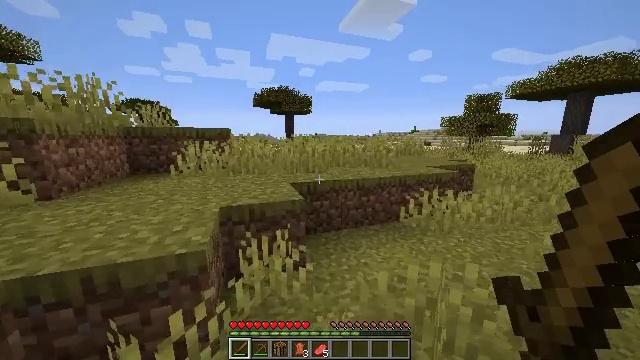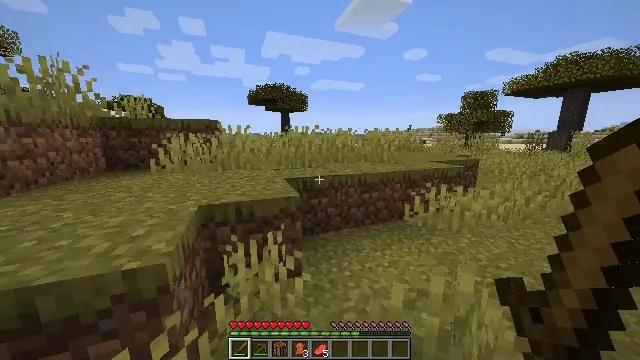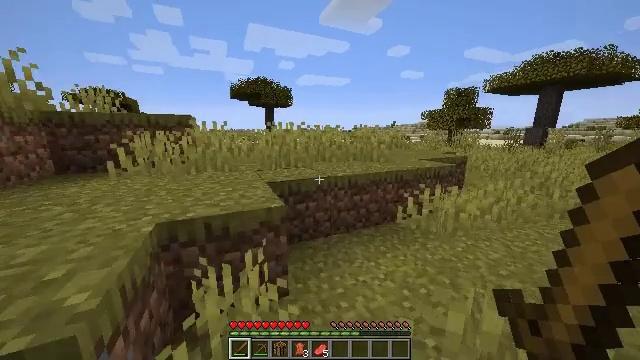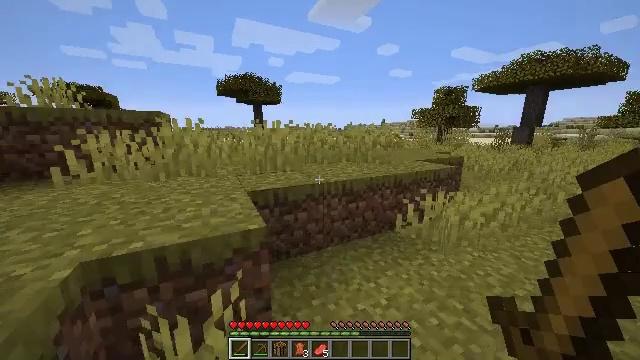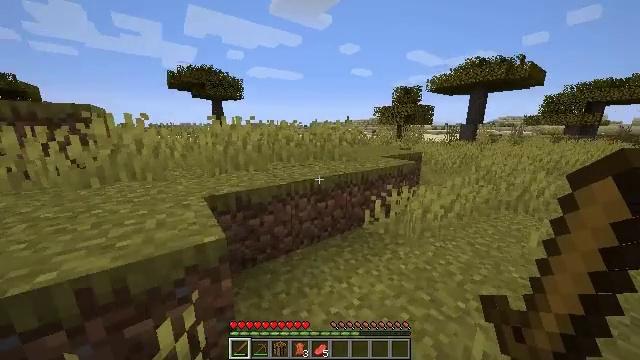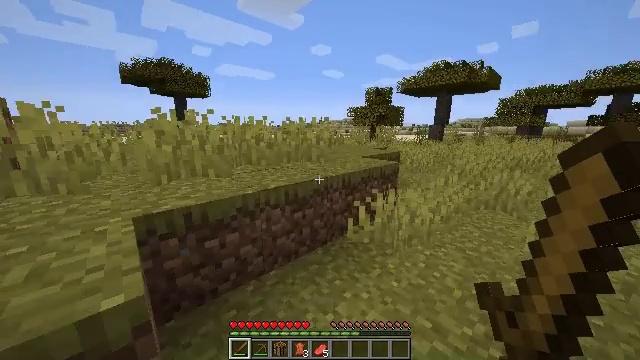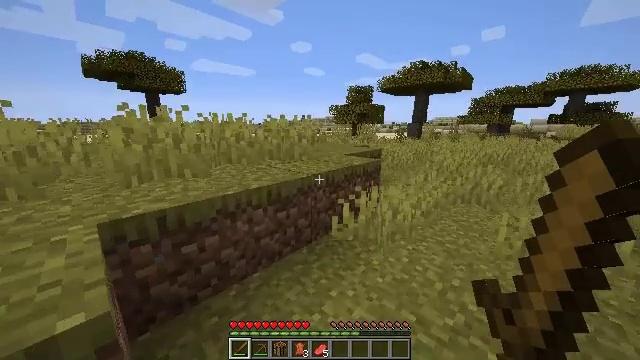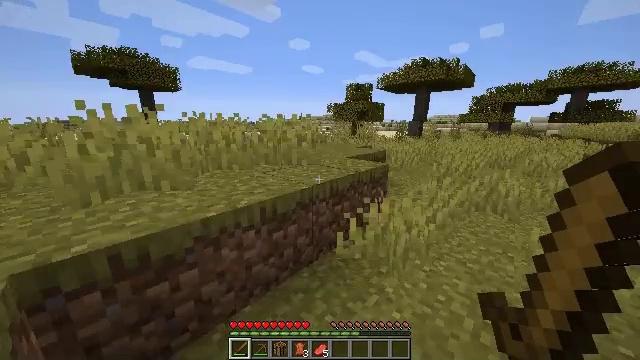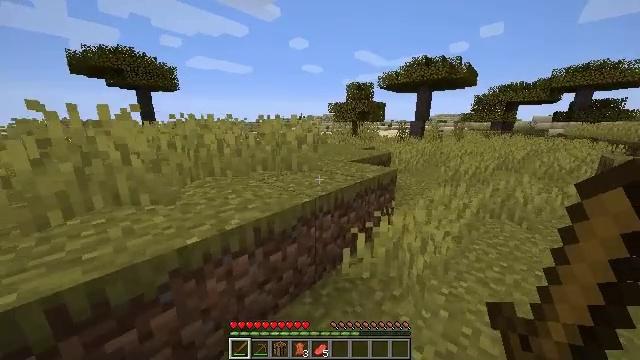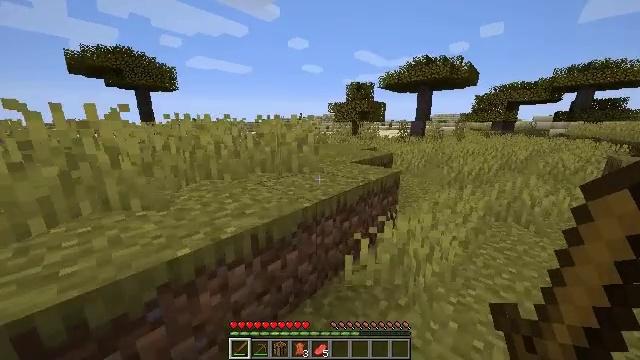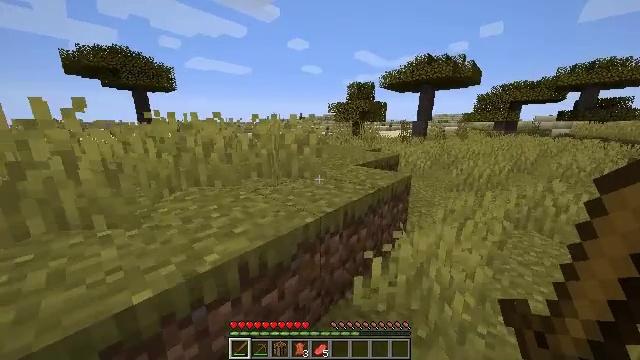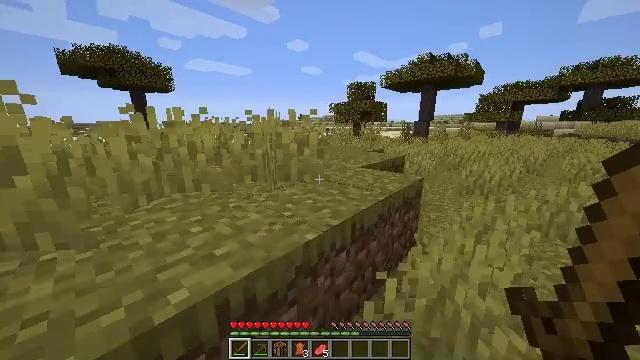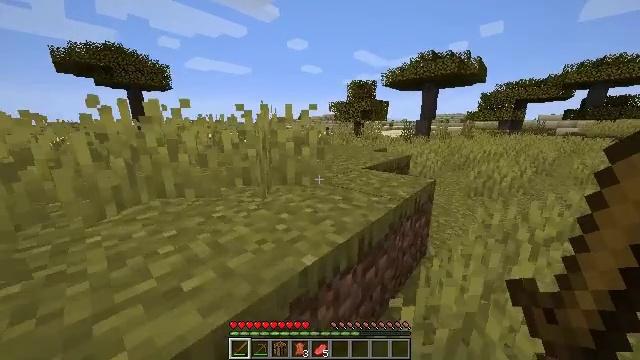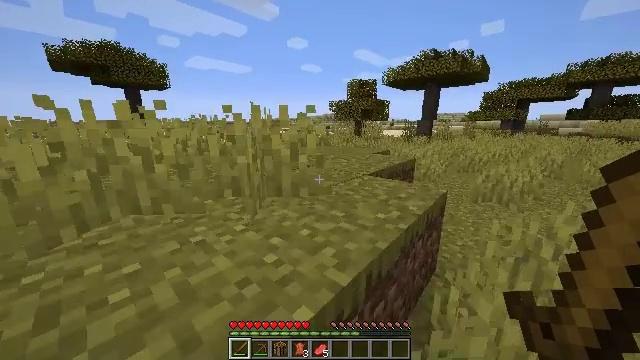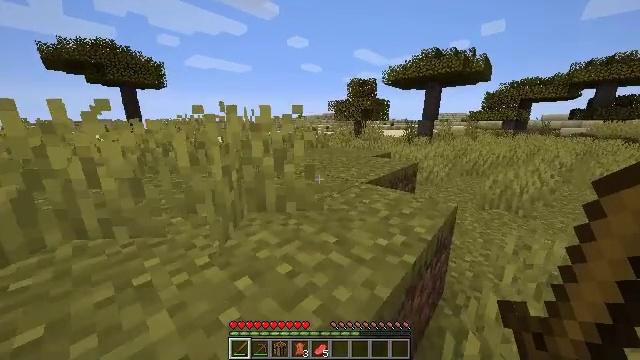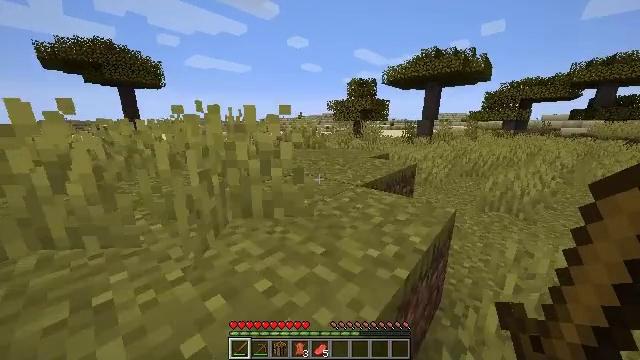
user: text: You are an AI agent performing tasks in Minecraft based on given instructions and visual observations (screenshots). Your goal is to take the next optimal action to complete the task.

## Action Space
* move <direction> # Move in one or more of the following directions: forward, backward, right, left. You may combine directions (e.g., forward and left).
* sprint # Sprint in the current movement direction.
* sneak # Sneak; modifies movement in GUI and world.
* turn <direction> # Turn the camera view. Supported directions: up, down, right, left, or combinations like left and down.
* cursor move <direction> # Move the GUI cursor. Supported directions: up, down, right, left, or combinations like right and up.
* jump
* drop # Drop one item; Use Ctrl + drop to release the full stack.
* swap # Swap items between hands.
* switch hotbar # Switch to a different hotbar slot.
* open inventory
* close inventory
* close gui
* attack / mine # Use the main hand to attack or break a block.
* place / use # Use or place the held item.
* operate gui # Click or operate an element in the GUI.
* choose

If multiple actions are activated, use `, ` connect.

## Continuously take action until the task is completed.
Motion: motion action
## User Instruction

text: Gather sugar cane for crafting.
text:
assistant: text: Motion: move forward, sprint, turn right
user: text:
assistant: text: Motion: move forward, sprint, turn right
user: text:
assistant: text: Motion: move forward, sprint, turn right
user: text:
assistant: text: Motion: move forward, sprint, turn right
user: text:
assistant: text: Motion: move forward, sprint, turn right
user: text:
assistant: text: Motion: move forward, sprint, turn right
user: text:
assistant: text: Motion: move forward, sprint
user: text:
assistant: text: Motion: move forward, sprint
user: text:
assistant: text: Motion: move forward, sprint
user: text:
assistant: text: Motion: move forward, sprint
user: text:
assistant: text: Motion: move forward, sprint
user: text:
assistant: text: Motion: move forward, sprint
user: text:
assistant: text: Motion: move forward, sprint
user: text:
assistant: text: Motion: move forward, sprint
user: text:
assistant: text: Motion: move forward, sprint
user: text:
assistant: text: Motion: move forward, sprint
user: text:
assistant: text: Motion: move forward, sprint
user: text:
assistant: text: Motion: move forward, sprint, turn left, jump
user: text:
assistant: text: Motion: move forward, sprint, jump
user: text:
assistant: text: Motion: move forward, sprint, jump
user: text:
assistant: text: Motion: move forward, sprint, turn left, jump
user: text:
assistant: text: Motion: move forward, sprint, turn left, jump
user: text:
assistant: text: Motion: move forward, sprint, turn left
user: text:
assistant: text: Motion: move forward, sprint, turn left
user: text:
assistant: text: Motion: move forward, sprint, turn left
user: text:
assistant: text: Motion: move forward, sprint, turn left
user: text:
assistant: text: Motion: move forward, sprint
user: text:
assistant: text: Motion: move forward, sprint
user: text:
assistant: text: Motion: move forward, sprint
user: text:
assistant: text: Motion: move forward, sprint